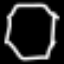
Label: octagon